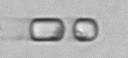
Label: Skeletonema